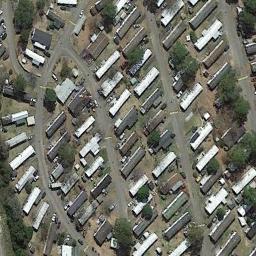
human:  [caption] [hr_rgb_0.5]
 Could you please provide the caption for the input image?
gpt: The mobile home park has lots of mobile homes and some trees and some roads go through the mobile home park .

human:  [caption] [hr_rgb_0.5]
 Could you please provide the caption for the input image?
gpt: The mobile home park is on the bare land next to the road .

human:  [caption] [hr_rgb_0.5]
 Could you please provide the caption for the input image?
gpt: Behind the mobile homes park is a wood .

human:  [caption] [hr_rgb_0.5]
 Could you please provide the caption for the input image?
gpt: There are many buildings in the mobile home park .

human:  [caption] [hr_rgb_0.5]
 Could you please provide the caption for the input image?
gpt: There are many buildings and some green trees in the mobile home park .